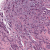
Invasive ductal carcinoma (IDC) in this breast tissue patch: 1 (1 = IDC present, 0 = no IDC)